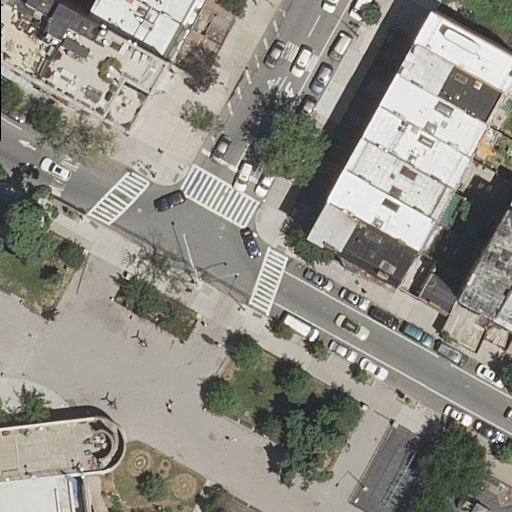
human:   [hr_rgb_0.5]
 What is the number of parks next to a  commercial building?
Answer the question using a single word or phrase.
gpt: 0

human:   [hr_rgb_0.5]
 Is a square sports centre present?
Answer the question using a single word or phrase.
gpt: no

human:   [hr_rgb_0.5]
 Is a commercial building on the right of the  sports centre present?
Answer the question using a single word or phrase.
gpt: no

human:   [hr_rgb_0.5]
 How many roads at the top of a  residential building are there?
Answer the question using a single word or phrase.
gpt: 4

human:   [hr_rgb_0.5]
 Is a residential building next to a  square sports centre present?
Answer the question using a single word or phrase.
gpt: no

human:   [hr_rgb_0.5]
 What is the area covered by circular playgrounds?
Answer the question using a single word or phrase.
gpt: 0m2

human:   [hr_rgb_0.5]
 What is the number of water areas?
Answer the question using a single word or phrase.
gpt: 0

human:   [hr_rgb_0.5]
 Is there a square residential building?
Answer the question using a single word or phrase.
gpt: no

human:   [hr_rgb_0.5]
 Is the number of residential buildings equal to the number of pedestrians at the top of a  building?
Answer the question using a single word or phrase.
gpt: no

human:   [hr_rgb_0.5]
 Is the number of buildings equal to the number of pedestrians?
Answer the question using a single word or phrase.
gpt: no

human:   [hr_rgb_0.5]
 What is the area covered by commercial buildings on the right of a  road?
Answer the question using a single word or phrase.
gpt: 0m2

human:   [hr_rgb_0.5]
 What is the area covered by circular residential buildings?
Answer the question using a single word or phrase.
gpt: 0m2

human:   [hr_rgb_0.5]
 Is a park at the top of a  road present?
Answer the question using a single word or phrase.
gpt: no

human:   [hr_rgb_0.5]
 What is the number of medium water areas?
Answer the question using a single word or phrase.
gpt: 0

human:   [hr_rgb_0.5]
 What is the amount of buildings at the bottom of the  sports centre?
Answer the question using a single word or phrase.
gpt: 0

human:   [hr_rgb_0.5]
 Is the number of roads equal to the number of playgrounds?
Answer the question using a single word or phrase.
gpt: no

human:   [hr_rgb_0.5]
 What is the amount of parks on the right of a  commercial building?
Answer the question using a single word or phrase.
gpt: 0

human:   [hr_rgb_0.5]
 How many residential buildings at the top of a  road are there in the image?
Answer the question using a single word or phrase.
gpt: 13

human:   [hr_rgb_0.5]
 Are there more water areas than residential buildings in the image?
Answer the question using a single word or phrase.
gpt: no

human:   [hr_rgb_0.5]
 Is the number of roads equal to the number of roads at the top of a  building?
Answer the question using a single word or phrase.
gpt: no

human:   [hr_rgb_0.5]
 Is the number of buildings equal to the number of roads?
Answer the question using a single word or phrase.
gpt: no

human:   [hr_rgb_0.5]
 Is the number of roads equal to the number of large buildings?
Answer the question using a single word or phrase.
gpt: no

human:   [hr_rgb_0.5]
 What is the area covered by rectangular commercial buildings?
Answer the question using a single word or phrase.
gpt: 0m2

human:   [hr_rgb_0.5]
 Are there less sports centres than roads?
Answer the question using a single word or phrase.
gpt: yes

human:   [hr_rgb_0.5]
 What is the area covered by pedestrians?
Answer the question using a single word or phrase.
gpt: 1449m2

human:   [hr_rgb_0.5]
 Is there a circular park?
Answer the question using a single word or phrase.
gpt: no

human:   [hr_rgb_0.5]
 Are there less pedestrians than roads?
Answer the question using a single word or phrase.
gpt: yes

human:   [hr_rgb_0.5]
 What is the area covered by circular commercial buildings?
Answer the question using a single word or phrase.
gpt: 0m2

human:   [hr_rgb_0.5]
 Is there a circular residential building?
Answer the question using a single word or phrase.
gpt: no

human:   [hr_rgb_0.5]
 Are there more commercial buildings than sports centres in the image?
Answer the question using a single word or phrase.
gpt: no

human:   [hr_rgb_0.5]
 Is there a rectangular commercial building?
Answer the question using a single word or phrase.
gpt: no

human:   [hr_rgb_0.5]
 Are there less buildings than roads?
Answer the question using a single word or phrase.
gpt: no

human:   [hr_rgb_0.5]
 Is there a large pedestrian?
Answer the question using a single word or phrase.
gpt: yes

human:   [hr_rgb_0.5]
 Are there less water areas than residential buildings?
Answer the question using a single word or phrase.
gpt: yes

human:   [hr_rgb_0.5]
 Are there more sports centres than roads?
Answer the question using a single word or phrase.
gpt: no

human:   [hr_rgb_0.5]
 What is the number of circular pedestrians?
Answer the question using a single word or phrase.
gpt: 0